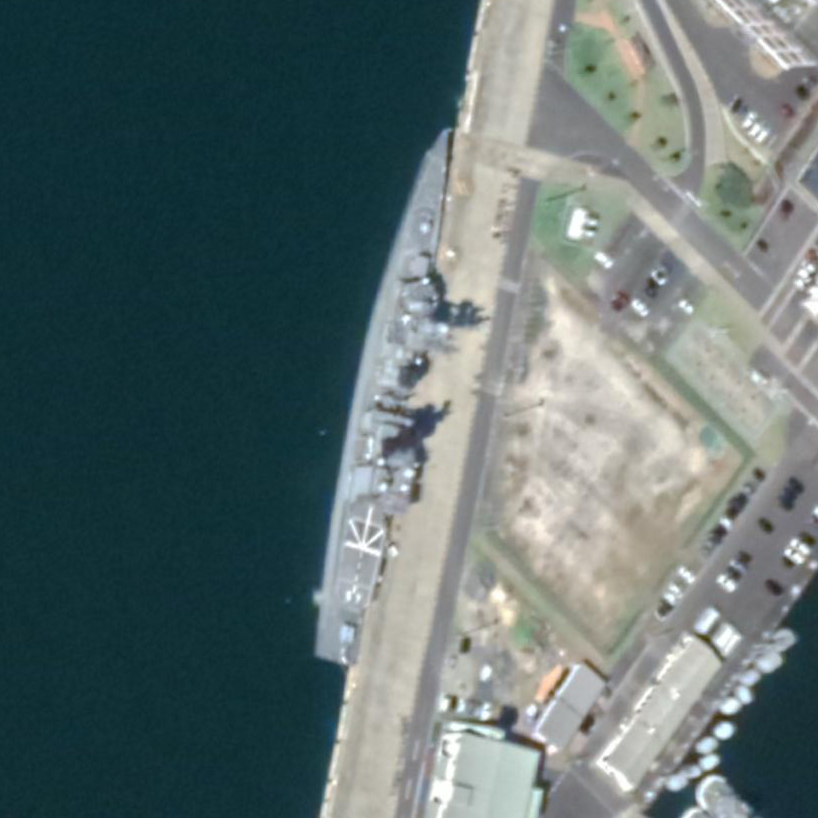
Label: cruiser